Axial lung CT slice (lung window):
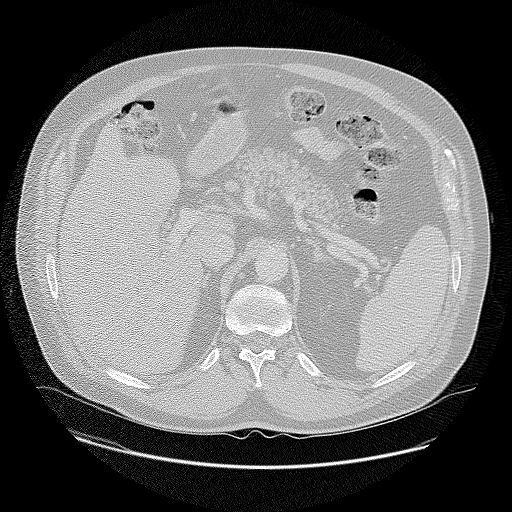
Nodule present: no